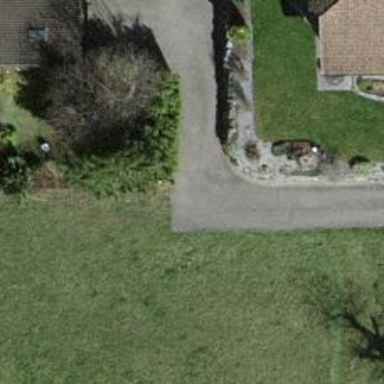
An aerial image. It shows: Driveway with paved surface.